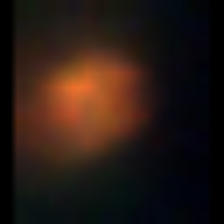
Taxon: NanoPlankton
Group: Other